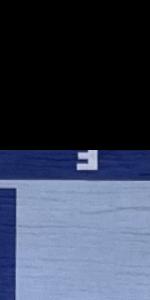
Label: Empty